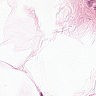
Metastatic tissue present: no